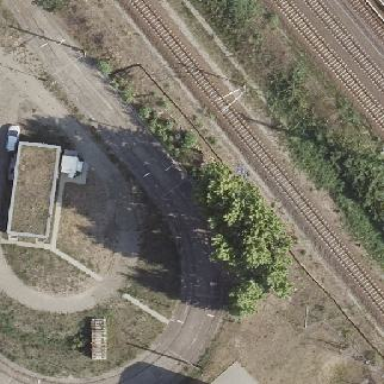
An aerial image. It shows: Traction substation for power supply.